Question: I am using FirestoreRecyclerAdapter and faced with the problems.
I read Firestore database documents and retrieve them to the recyclerview but for some reason, does not show anything. I don't know why. Can anyone help me? I would really thankful if anyone could help me.
Thank you in advance!.
This is Adapter;
'''
public MyFriendsAdapter(@NonNull FirestoreRecyclerOptions<ProfileModelClass> options) {
super(options);
}
@Override
protected void onBindViewHolder(@NonNull MyFriendsViewholder holder, int position, @NonNull ProfileModelClass model)
{
holder.myNickname.setText(model.getNickname());
holder.myAge.setText(model.getAge());
holder.myGender.setText(model.getGender());
holder.myDistance.setText(model.getDistance());
holder.myUserDescription.setText(model.getUserDescription());
holder.myMarriage.setText(model.getMarriage());
holder.myAddress.setText(model.getAddress());
// String visit_user_id = getSnapshots().getSnapshot(position).getId();
// Intent chatIntent = new Intent(MainActivity.this, ChatActivity.class);
// chatIntent.putExtra("visit_user_id", visit_user_id);
// startActivity(chatIntent);
Glide.with(holder.myProfileImageView.getContext()).load(model.getProfileImage()).placeholder(R.drawable.profile).into(holder.myProfileImageView);
Glide.with(holder.myPictureOne.getContext()).load(model.getPictureOne()).placeholder(R.drawable.select_image).into(holder.myPictureOne);
Glide.with(holder.myPictureTwo.getContext()).load(model.getPictureTwo()).placeholder(R.drawable.select_image).into(holder.myPictureTwo);
/* holder.itemView.setOnClickListener(new View.OnClickListener() {
@Override
public void onClick(View view)
{
String visit_user_id = getRef(position).getKey();
Intent profileIntent = new Intent(FindFriendsActivity.this, ProfileActivity.class);
profileIntent.putExtra("visit_user_id", visit_user_id);
startActivity(profileIntent);
}
}); */
}
@NonNull
@Override
public MyFriendsViewholder onCreateViewHolder(@NonNull ViewGroup parent, int viewType)
{
View view = LayoutInflater.from(parent.getContext()).inflate(R.layout.all_friends_list_layout,
parent, false);
return new MyFriendsViewholder(view);
}
class MyFriendsViewholder extends RecyclerView.ViewHolder
{
CircleImageView myProfileImageView;
TextView myNickname,myAge, myGender, myDistance, myUserDescription, myMarriage, myAddress,
myFriendsProfile, SendMessageButton;
ImageView myPictureOne, myPictureTwo;
public MyFriendsViewholder(@NonNull View itemView)
{
super(itemView);
myProfileImageView = itemView.findViewById(R.id.all_friends_profile_image_layout);
myNickname = itemView.findViewById(R.id.all_friends_nickname_layout);
myGender = itemView.findViewById(R.id.all_friends_gender_layout);
myAge = itemView.findViewById(R.id.all_friends_age_layout);
myDistance = itemView.findViewById(R.id.all_friends_distance_layout);
myUserDescription = itemView.findViewById(R.id.all_friends_description_layout);
myMarriage = itemView.findViewById(R.id.all_friends_marriage_layout);
myAddress = itemView.findViewById(R.id.all_friends_address_layout);
myPictureOne = itemView.findViewById(R.id.all_friends_post_image_first);
myPictureTwo = itemView.findViewById(R.id.all_friends_post_image_second);
myFriendsProfile = itemView.findViewById(R.id.all_friends_information_layout);
SendMessageButton = itemView.findViewById(R.id.all_friends_call_layout);
myFriendsProfile.setOnClickListener(new View.OnClickListener() {
@Override
public void onClick(View v)
{
Intent profileIntent = new Intent(v.getContext(), ProfileActivity.class);
profileIntent.addFlags(Intent.FLAG_ACTIVITY_NEW_TASK);
v.getContext().startActivity(profileIntent);
}
});
SendMessageButton.setOnClickListener(new View.OnClickListener() {
@Override
public void onClick(View v) {
Intent messageIntent = new Intent(v.getContext(), ChatActivity.class);
messageIntent.addFlags(Intent.FLAG_ACTIVITY_NEW_TASK);
v.getContext().startActivity(messageIntent);
}
});
'''
This is AllConditionFriendsActivity;
'''
protected void onCreate(Bundle savedInstanceState)
{
super.onCreate(savedInstanceState);
setContentView(R.layout.activity_all_condition_friends);
mToolbar = (Toolbar) findViewById(R.id.all_condition_age_salary_appbar_layout);
setSupportActionBar(mToolbar);
getSupportActionBar().setTitle("cingucajgi");
getSupportActionBar().setDisplayHomeAsUpEnabled(true);
mAgeSalaryRecyclerList= (RecyclerView) findViewById(R.id.all_condition_age_salary_list);
mAuth = FirebaseAuth.getInstance();
currentUserID = mAuth.getCurrentUser().getUid();
queryFirstAgeSalaryFriends();
}
private void queryFirstAgeSalaryFriends()
{
firstAgeSalaryColRef
.get()
.addOnCompleteListener(new OnCompleteListener<QuerySnapshot>() {
@Override
public void onComplete(@NonNull Task<QuerySnapshot> task)
{
if (task.isSuccessful())
{
for (DocumentSnapshot documentSnapshot : task.getResult())
{
if ( documentSnapshot.exists())
{
String age = documentSnapshot.getString("age");
String salary = documentSnapshot.getString("salary");
String gender = documentSnapshot.getString("gender");
if (gender == "namja(//man)" && age == "19sal(//age19)" && salary == "daehag(weon)saeng(//graduate student)")
{
showManFirstAgeSalaryFriendsList();
}
else if (gender == "yeoja(//woman)" && age == "19sal(//age19)" && salary == "daehag(weon)saeng(//graduate student)")
{
showWomanFirstAgeSalaryFriendsList();
}
}
}
}
else
{
}
}
});
}
private void showWomanFirstAgeSalaryFriendsList()
{
Query womanSalaryQuery = db.collection("usersProfiles")
.whereEqualTo("gender", "namja(//man)")
.whereEqualTo("age", "19sal(//age19)")
.whereEqualTo("salary", "daehag(weon)saeng(//graduate student)");
FirestoreRecyclerOptions<ProfileModelClass> options = new FirestoreRecyclerOptions.Builder<ProfileModelClass>()
.setQuery(womanSalaryQuery, ProfileModelClass.class)
.build();
adapter = new MyFriendsAdapter(options);
mAgeSalaryRecyclerList.setHasFixedSize(true);
mAgeSalaryRecyclerList.setLayoutManager(new LinearLayoutManager(this));
adapter.startListening();
mAgeSalaryRecyclerList.setAdapter(adapter);
}
@Override
protected void onStop() {
super.onStop();
adapter.stopListening();
}
private void showManFirstAgeSalaryFriendsList()
{
Query manSalaryQuery = db.collection("usersProfiles")
.whereEqualTo("gender", "yeoja(//woman)")
.whereEqualTo("age", "19sal(//age19)")
.whereEqualTo("salary", "daehag(weon)saeng(//graduate student)");
FirestoreRecyclerOptions<ProfileModelClass> options = new FirestoreRecyclerOptions.Builder<ProfileModelClass>()
.setQuery(manSalaryQuery, ProfileModelClass.class)
.build();
adapter = new MyFriendsAdapter(options);
mAgeSalaryRecyclerList.setHasFixedSize(true);
mAgeSalaryRecyclerList.setLayoutManager(new LinearLayoutManager(this));
adapter.startListening();
mAgeSalaryRecyclerList.setAdapter(adapter);
'''
This is Model class;
'''
private String address, age, marriage, gender, nickname, profileImage, userDescription, pictureOne, pictureTwo, distance;
public ProfileModelClass() {
}
public ProfileModelClass(String address, String age, String marriage, String gender, String nickname, String profileImage, String userDescription, String pictureOne, String pictureTwo, String distance) {
this.address = address;
this.age = age;
this.marriage = marriage;
this.gender = gender;
this.nickname = nickname;
this.profileImage = profileImage;
this.userDescription = userDescription;
this.pictureOne = pictureOne;
this.pictureTwo = pictureTwo;
this.distance = distance;
}
public String getAddress() {
return address;
}
public void setAddress(String address) {
this.address = address;
}
public String getAge() {
return age;
}
public void setAge(String age) {
this.age = age;
}
public String getMarriage() {
return marriage;
}
public void setMarriage(String marriage) {
this.marriage = marriage;
}
public String getGender() {
return gender;
}
public void setGender(String gender) {
this.gender = gender;
}
public String getNickname() {
return nickname;
}
public void setNickname(String nickname) {
this.nickname = nickname;
}
public String getProfileImage() {
return profileImage;
}
public void setProfileImage(String profileImage) {
this.profileImage = profileImage;
}
public String getUserDescription() {
return userDescription;
}
public void setUserDescription(String userDescription) {
this.userDescription = userDescription;
}
public String getPictureOne() {
return pictureOne;
}
public void setPictureOne(String pictureOne) {
this.pictureOne = pictureOne;
}
public String getPictureTwo() {
return pictureTwo;
}
public void setPictureTwo(String pictureTwo) {
this.pictureTwo = pictureTwo;
}
public String getDistance() {
return distance;
}
public void setDistance(String distance) {
this.distance = distance;
}
}
'''
Firestore DB;

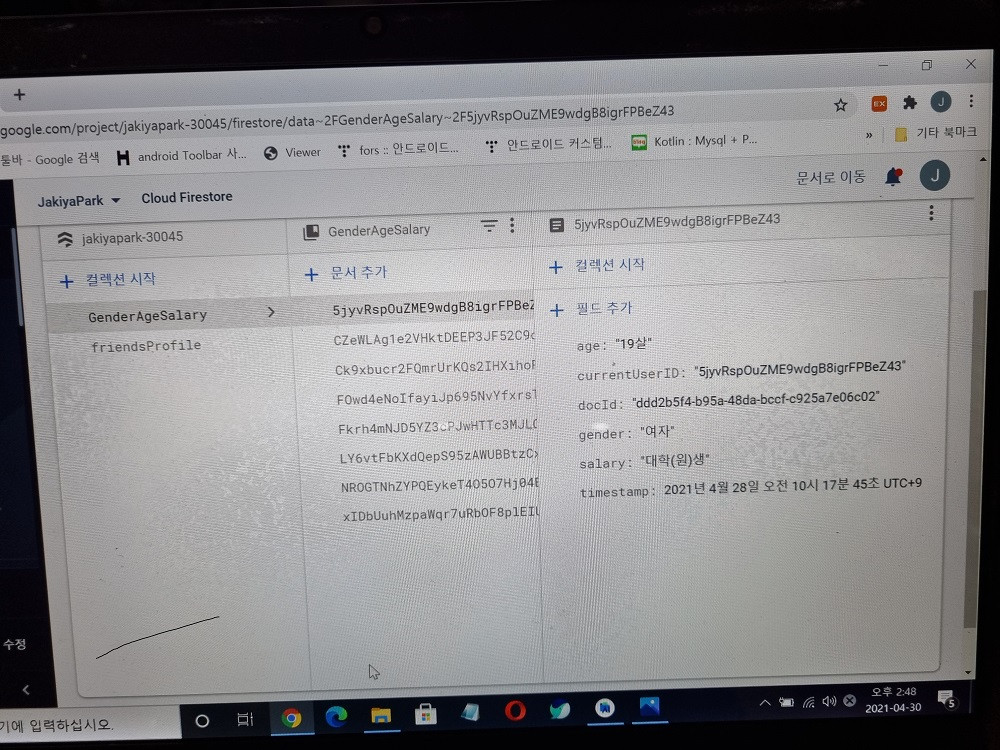
Answer: Your code is querying:
'''
db.collection("usersProfiles")
'''
But in your screenshot, the collection is named 'GenderAgeSalary'. If that is indeed the collection you want to query and show, it should be:
'''
db.collection("GenderAgeSalary")...
'''